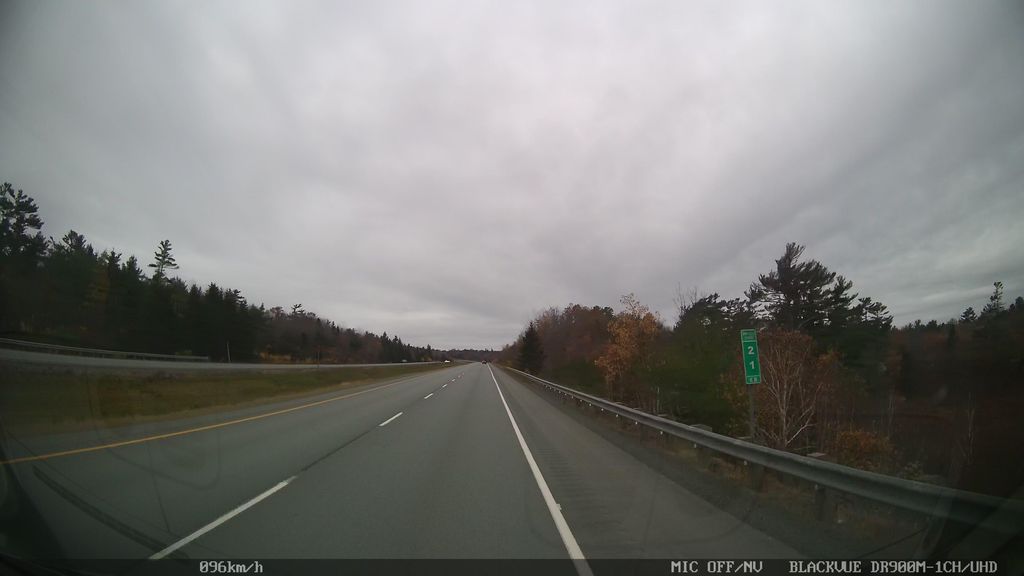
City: halifax